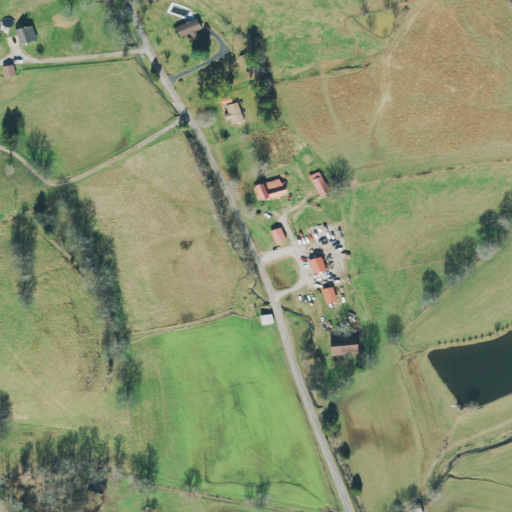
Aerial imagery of valley in Tennessee named Big Spring Hollow containing pasture, open development, low intensity development, and open water